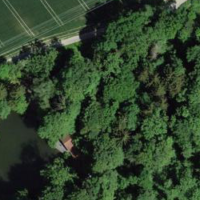
EUNIS habitat code: 41
Species observed at this site:
Fagus sylvatica